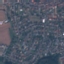
Label: Residential